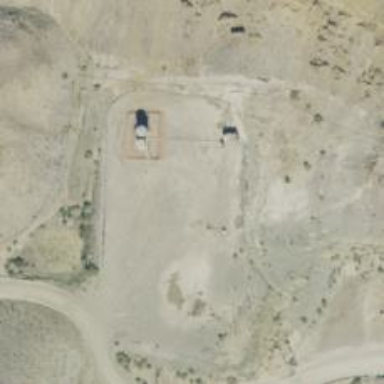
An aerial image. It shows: Petroleum well.